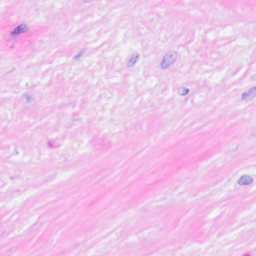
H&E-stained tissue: Breast